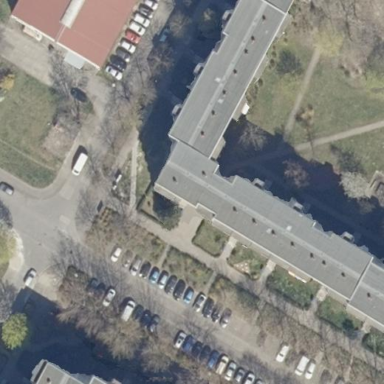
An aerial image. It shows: Building with apartments and flat roof.